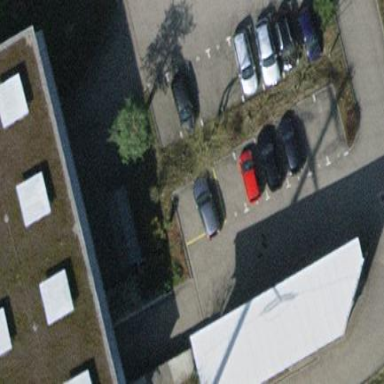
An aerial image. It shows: View of roof of building.